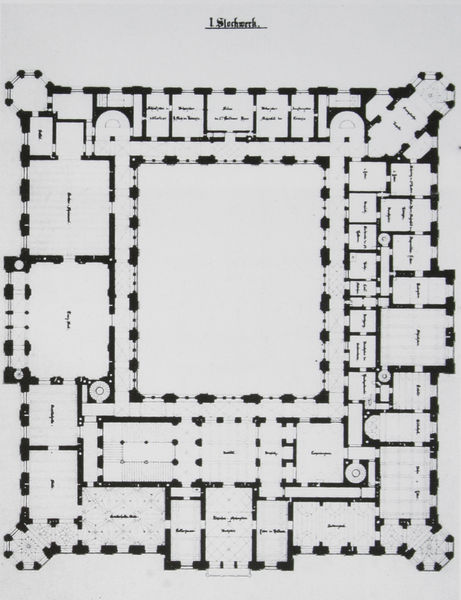
Titel: Wittelsbacher Palast, München, Grundriss 1.Stock
Künstler: Friedrich von Gärtner
Standort: München
Institution: Architekturmuseum der Technischen Universität
Schlagwörter: gruppe, nackt, weiß, fenster, licht, pfeiler, raum, schwarz, skizze, säulen, tür, zeichnung, zimmer, anlage, gebäude, haus, schloss, architektur, kirche, krone, rund, relief, schrift, türen, grafik, graphik, hof, türe, saal, symmetrie, glanz, deutsch, palme, bronze, podest, tor, galerie, halle, rechtecke, wände, vier, eingang, erker, gang, tusche, innenhof, burg, kloster, rechteck, türme, palast, stockwerk, radierung, stich, schwarzweiß, flur, räume, entwurf, arkaden, kathedrale, halbrund, ecken, quadrate, villa, risalit, mauern, plan, wendeltreppe, kupferstich, quadrat, bau, quadratisch, grundriss, palais, kreuzgang, aufriss, etage, bauplan, atrium, aufteilung, hallen, innenräume, vorhalle, obergeschoss, blaupause, geviert, übersicht, säle, kastell, eckturm, kloser, raumplan, oenis, linderhof, geschossplan, außentürme, 1. stockwerk, 1. stock, gebäoudeplan, viereckhof, saeulengang, vierkanthof